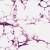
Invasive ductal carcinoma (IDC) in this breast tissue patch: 1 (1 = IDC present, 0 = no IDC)